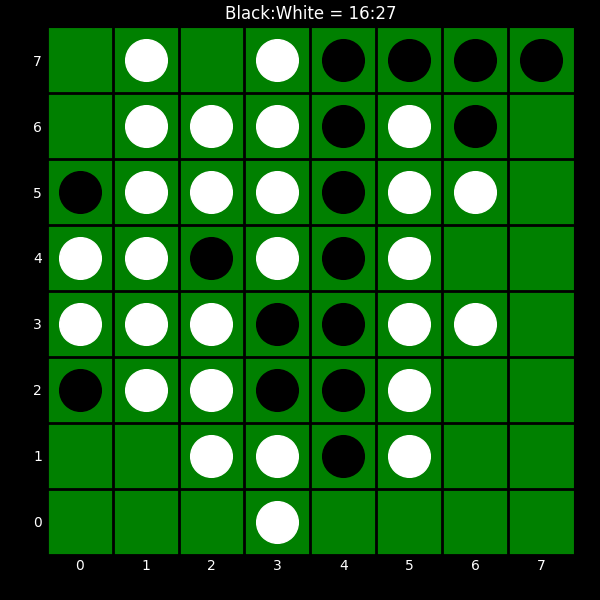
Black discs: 16
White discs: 27